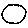
Label: circle